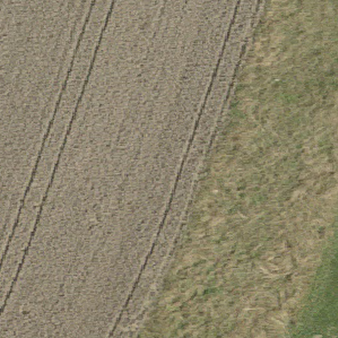
Label: other